Question: How is this even possible? What am I missing?...

Ignore the db.post.find vs. db.post.find typo above. I re-auth'd and tried the latter and get exact same denial.
Am I dumb or do MongoDb permissions make no sense at all? Ok don't answer that first part ;-)
Thanks a lot for any advice, I'm stuck on this one.
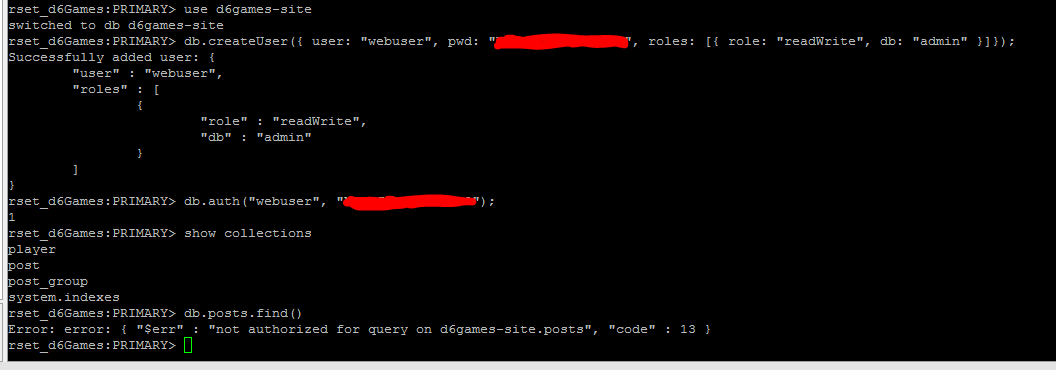
Answer: You grant only roles to the db 'admin'. Not on 'd6games-site'.
Try using:
'''
db.grantRolesToUser(
"webuser",
[
{ role: "readWrite", db: "d6games-site" } ,
]
)
'''
and very probably:
'''
db.revokeRolesFromUser(
"webuser",
[
{ role: "readWrite", db: "admin" }
]
)
'''